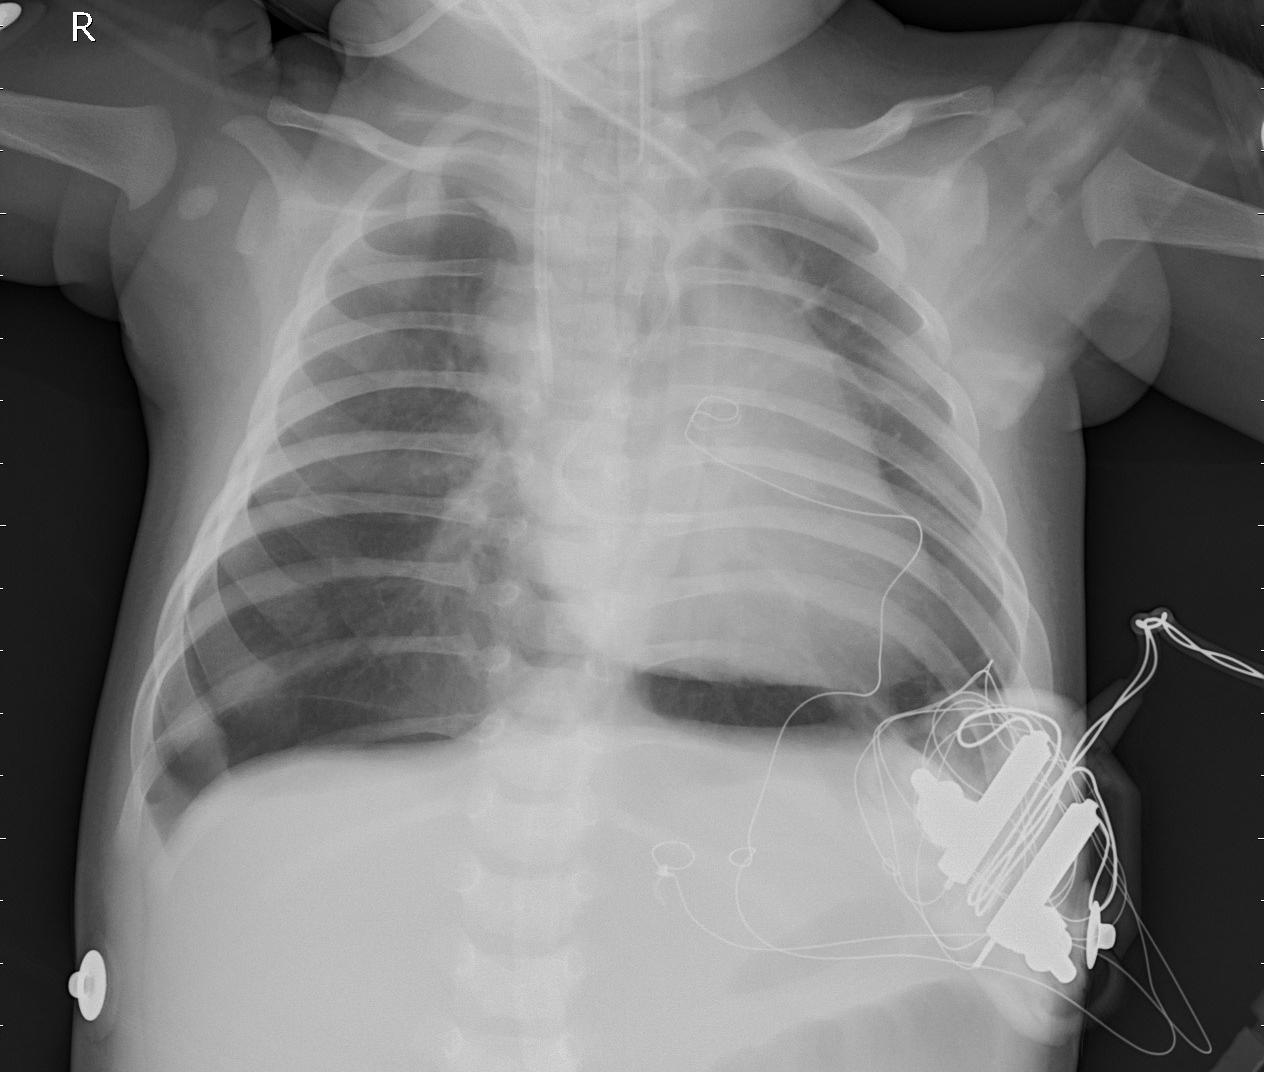
Diagnosis: PNEUMONIA